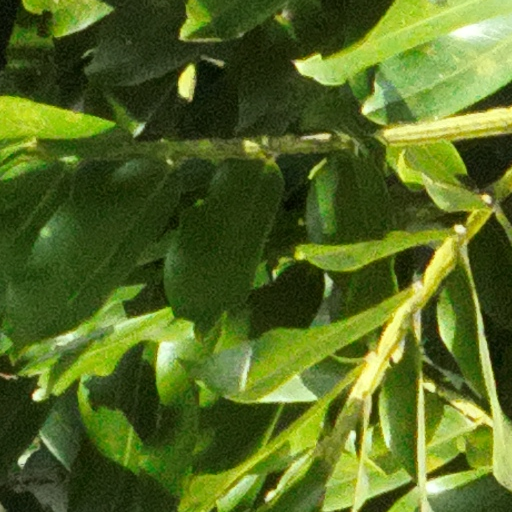
Species: Dipteryx oleifera
GBIF accepted scientific name: Dipteryx oleifera
Crown area (m\u00b2): 272.456